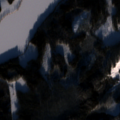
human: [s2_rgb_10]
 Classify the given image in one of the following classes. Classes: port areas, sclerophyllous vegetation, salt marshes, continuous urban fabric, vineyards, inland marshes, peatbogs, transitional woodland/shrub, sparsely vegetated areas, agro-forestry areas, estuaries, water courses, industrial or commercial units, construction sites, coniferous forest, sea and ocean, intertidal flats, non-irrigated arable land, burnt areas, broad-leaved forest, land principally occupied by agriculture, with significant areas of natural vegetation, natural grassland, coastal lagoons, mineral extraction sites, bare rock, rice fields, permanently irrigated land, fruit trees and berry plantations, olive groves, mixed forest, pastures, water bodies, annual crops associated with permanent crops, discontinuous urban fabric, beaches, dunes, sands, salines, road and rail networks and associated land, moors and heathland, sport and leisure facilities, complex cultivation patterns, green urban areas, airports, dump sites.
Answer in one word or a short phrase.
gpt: land principally occupied by agriculture, with significant areas of natural vegetation, coniferous forest, mixed forest, water bodies